Question: I'm trying to use touch screen with developer board running Android 2.2. I have manufacturer's instructions and I need to enable uinput process which should be visible in Android under /dev/input as uinput.
I have checked this using menuconfig:
'''
CONFIG_INPUT_UINPUT: y/m
Device Drivers --->
Input Device Support --->
Miscellaneous devices --->
User level driver support
'''

And the driver is already enabled but uinput is still not visible in /dev/input.
I have process uinput in /dev but it is owned by bluetooth.
Is there a way to install uinput process?
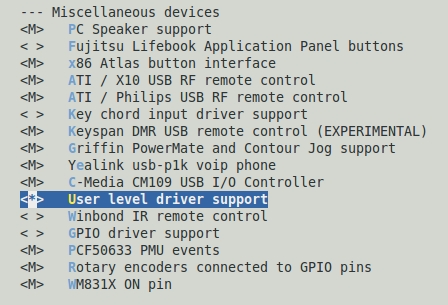
Answer: It turns out that driver was looking in both places (/dev and /dev/input) so this wasn't necessary. In case someone still needs that file to be in /dev/input location you can create symlink by putting this at the end of init.rc file:
'''
service ln /system/bin/ln -s /dev/uinput /dev/input/uinput
user root
group root
'''